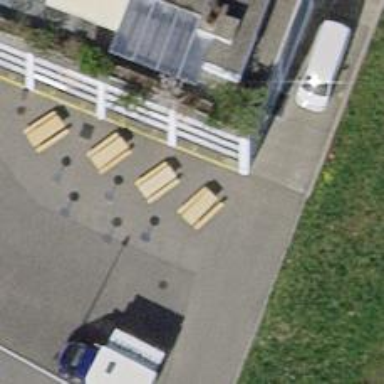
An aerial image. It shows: Bicycle parking facility.